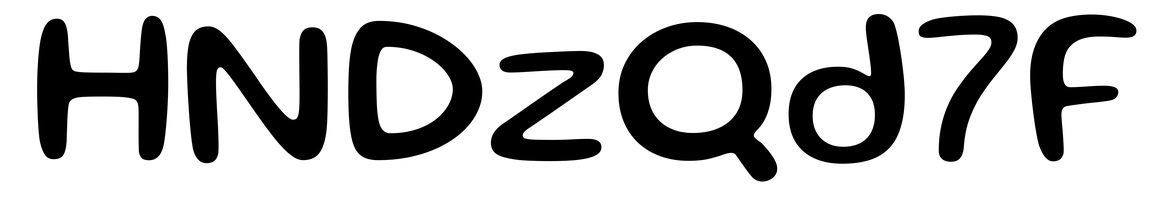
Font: Gluten_Regular